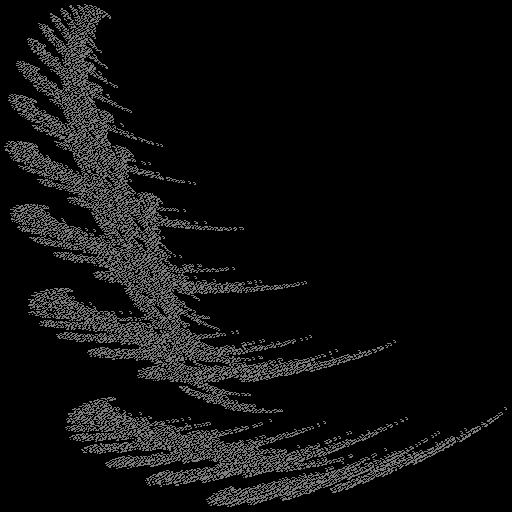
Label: snowdrift